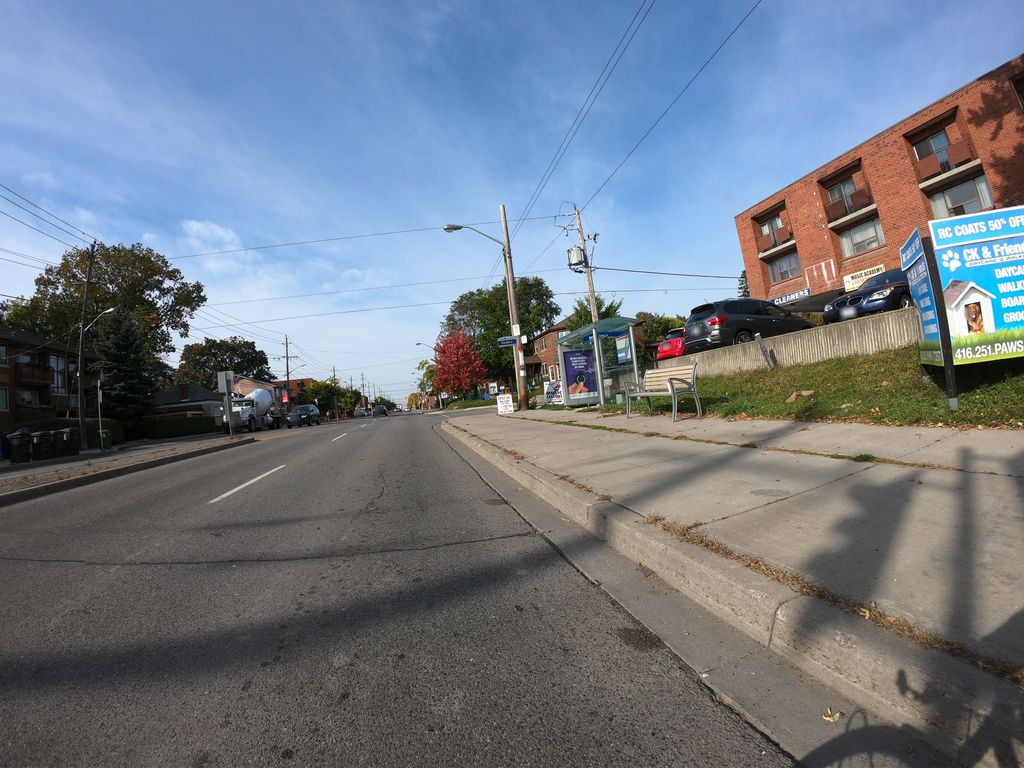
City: toronto